高一 · 代数
已知函数 $f(x)$ 是定义在 $\mathrm{R}$ 上的偶函数, 且当 $x \geq 0$ 时, $f(x)=x^{2}-2 x$. 若关于 $x$ 的方程 $f(x)-m=0$ 有四个不同的实数解, 则实数 $m$ 的取值范围是

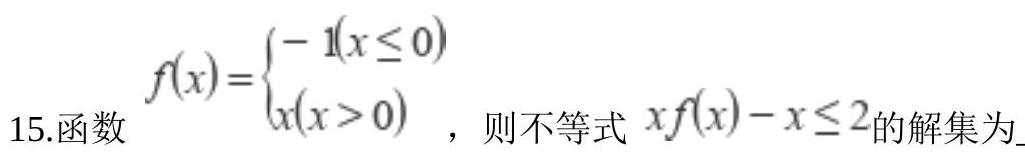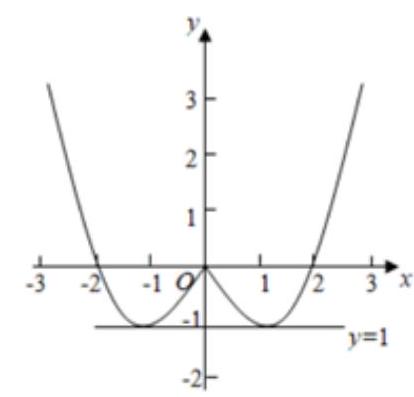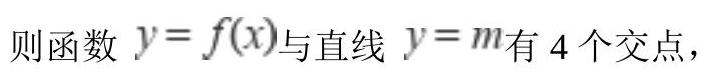
答案: $(-1,0)$
解析: 因为函数 $f(x)$ 是定义在 $\mathrm{R}$ 上的偶函数且当 $x \geq 0$ 时, $f(x)=x^{2}-2 x$,所以函数 $f(x)$ 图象关于 $y$ 轴对称, 作出函数 $f(x)$ 的图象:

若方程 $f(x)-m=0$ 有四个不同的实数解,

由图象可知: $-1<m<0$ 时, 即有 4 个交点.

故 $\mathrm{m}$ 的取值范围是 $(-1,0)$,

故答案为: $(-1,0)$

【分析】若方程 $f(x)-m=0$ 有四个不同的实数解, 则函数 $y=f(x)$ 与直线 $y=m$ 有 4 个交点, 作出函数 $f(x)$ 的图象, 由数形结合法分析即可得答案.